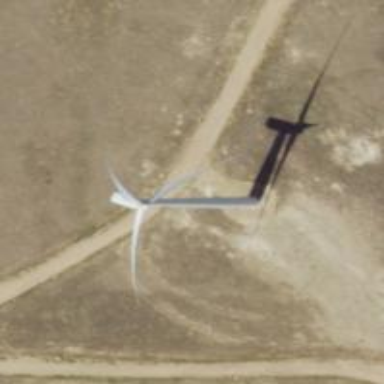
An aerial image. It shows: Wind generator powered by wind. The generator type is horizontal axis and it uses wind turbines.